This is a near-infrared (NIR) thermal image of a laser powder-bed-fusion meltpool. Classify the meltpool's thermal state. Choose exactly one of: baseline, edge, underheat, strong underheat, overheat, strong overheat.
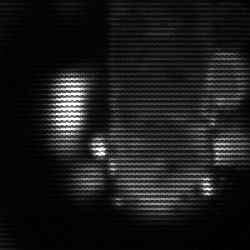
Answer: strong underheat